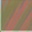
Piece: xx